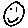
Label: smiley face